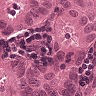
Metastatic tissue present: yes